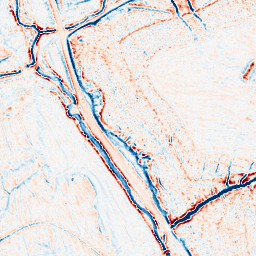
Category: edge_preserving
Decomposition family: bilateral
Decomposition parameters: d: 9
sigma_color: 25
sigma_space: 50
Upsampling method: sinc_hamming
Upsampling parameters: scale: 2
kernel_size: 4
Upsampling scale: 2